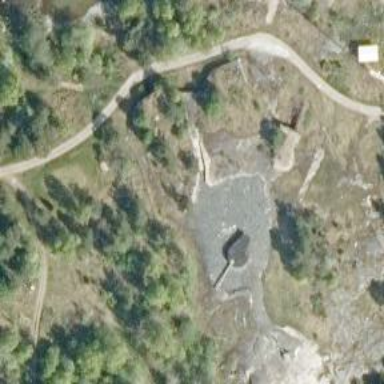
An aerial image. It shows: Military turret.